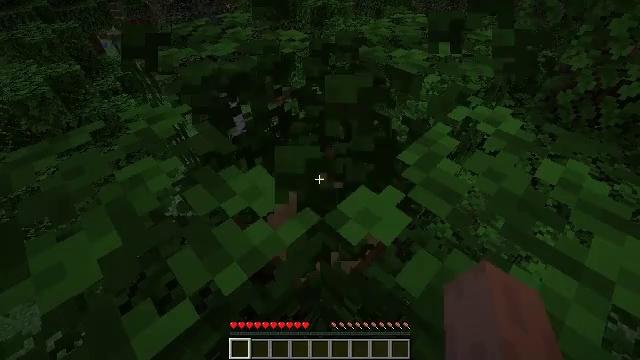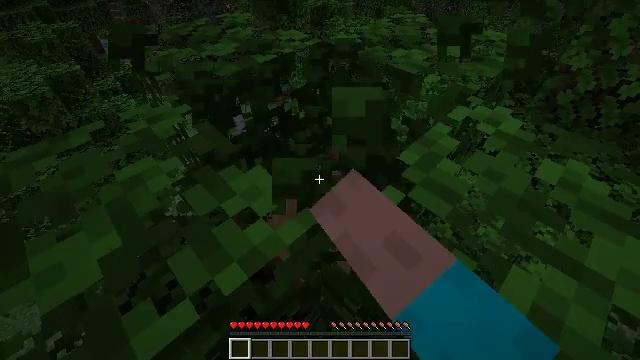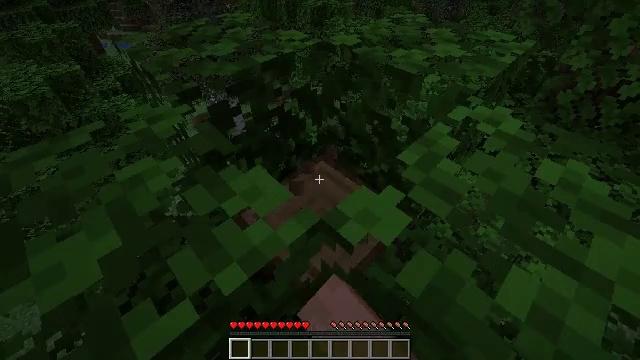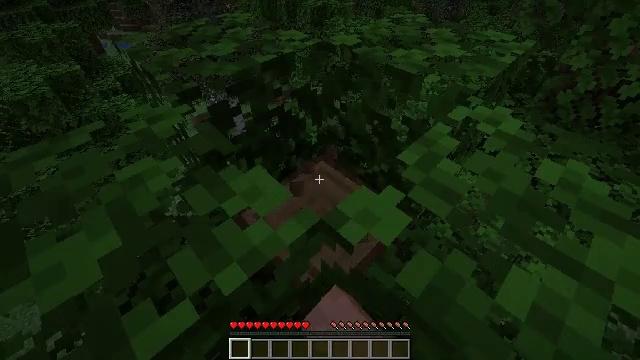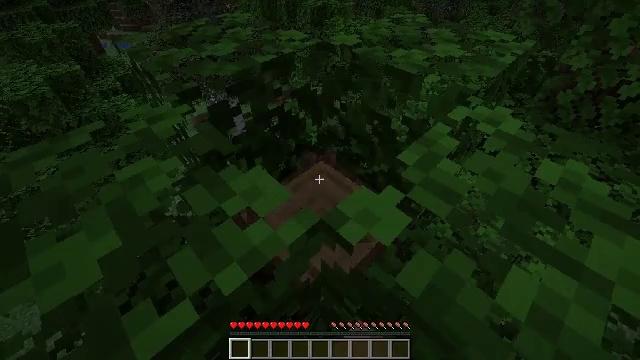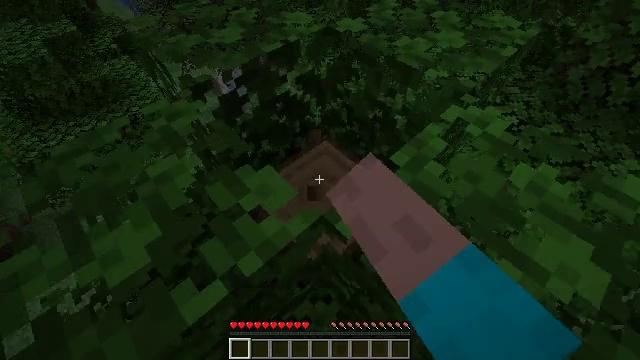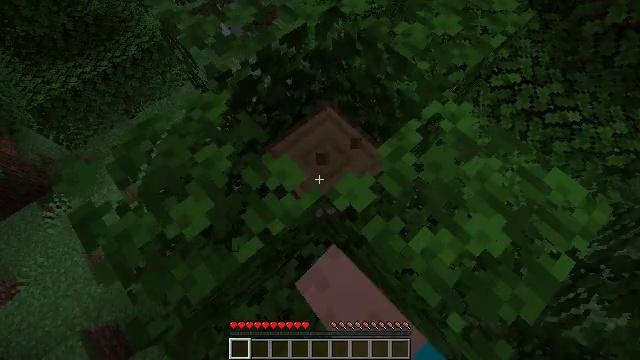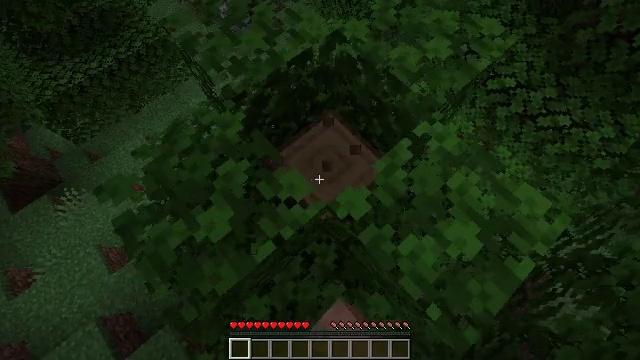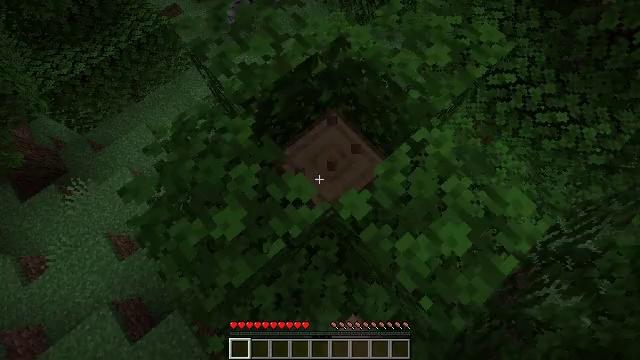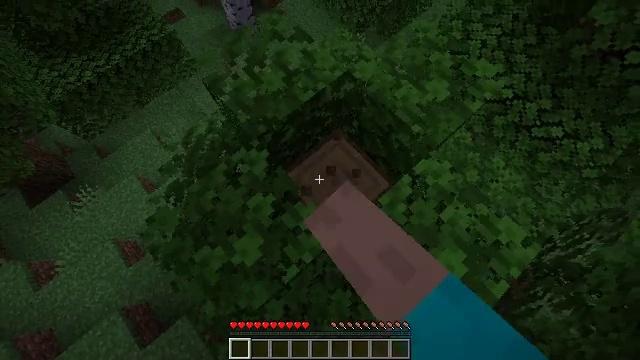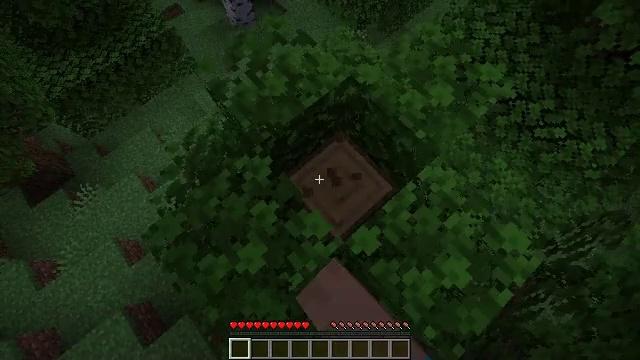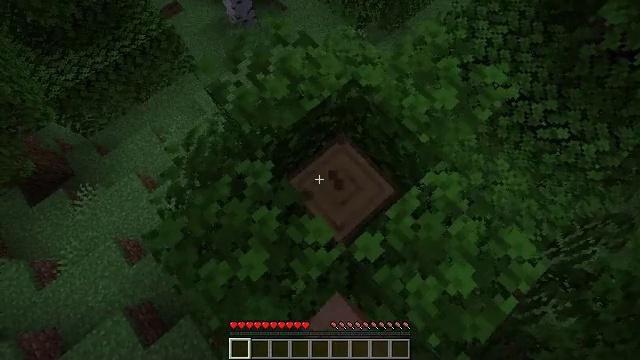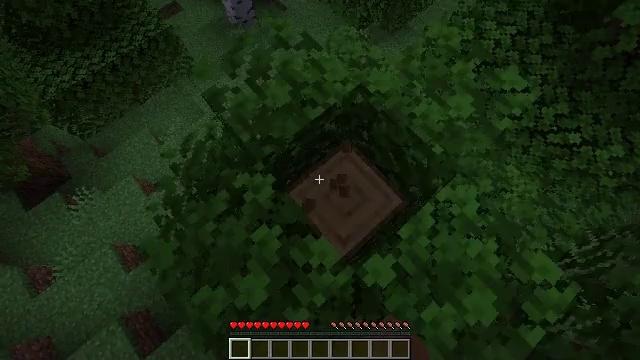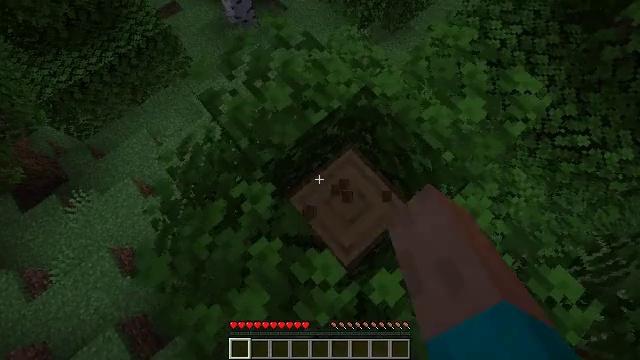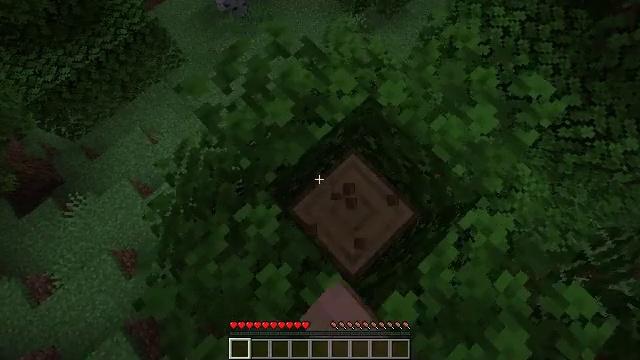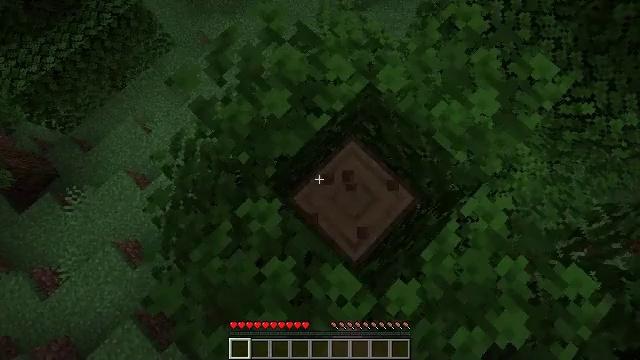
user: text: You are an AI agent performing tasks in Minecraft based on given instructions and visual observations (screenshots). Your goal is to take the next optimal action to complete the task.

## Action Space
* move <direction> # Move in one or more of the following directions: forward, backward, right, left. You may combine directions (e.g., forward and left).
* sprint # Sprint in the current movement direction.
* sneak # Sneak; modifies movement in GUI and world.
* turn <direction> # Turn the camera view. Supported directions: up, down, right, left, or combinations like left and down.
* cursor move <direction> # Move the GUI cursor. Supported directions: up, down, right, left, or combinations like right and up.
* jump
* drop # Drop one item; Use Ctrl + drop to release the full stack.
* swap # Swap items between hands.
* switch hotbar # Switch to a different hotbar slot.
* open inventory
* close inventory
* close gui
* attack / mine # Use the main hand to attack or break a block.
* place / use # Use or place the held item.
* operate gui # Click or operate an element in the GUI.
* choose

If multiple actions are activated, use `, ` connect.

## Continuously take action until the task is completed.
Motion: motion action
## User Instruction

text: Cut down the tree and harvest oak logs.
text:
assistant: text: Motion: attack / mine
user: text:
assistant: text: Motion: attack / mine
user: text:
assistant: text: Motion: attack / mine
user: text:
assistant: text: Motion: move forward, attack / mine
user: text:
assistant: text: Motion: move forward, turn left and down, attack / mine, jump
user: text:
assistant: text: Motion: move forward, turn left and down, attack / mine, jump
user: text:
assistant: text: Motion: move forward, turn down, attack / mine, jump
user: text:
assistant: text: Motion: move forward, turn down, attack / mine
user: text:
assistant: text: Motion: move forward, attack / mine
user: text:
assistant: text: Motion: move forward, attack / mine
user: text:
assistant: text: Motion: move forward, attack / mine
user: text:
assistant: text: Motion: move forward, attack / mine
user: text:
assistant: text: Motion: attack / mine
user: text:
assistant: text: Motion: turn right and down, attack / mine
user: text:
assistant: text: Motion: turn right and down, attack / mine
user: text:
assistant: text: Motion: turn down, attack / mine
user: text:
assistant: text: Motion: turn right and down, attack / mine
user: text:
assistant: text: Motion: turn right and down, attack / mine
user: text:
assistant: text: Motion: turn right and down, attack / mine
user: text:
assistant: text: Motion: turn right and down, attack / mine
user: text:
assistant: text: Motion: attack / mine
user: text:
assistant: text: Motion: move right, attack / mine
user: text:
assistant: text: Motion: move right, attack / mine
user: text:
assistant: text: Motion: attack / mine
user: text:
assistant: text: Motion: turn left, attack / mine
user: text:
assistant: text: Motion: turn left, attack / mine
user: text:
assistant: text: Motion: turn left, attack / mine
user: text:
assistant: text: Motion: turn left and up, attack / mine
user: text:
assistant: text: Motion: turn left, attack / mine
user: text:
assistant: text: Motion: attack / mine